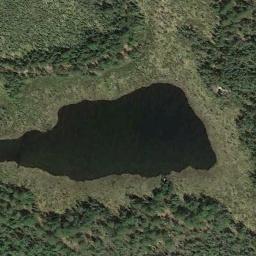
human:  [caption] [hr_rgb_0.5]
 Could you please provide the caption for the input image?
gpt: The wetland consists of bare land, Green plants and water .

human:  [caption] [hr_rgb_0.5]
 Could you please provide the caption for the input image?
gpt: Many waters of different sizes are surrounded by wetlands .

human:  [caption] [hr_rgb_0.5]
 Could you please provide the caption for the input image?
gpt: The surface of the lake in a wetland is covered with a large dense dark green and light green mixed plants .

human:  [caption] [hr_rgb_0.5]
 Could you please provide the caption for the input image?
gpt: There is a triangle-like lake in the middle of this wetland .

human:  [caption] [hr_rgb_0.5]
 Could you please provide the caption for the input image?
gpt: There are many green trees and a lake on the wetland .